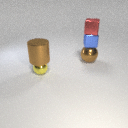
small red metal cube above large brown metal sphere